На рисунке изображена схема электрического звонка. В отсутствие тока в катушке ключ $K$ замкнут. При возрастании тока в катушке ключ размыкается при токе $l_1=1~А$, а при уменьшении тока - вновь замыкается при токе $l_2=0.9~А$.
Найдите частоту колебаний подвижного контакта ключа $K$. ЭДС батареи $\mathcal E=10~В$. Индуктивность катушки с железным сердечником $L=1~Гн$, сопротивление $R=10~Ом$. Активное сопротивление катушки считать равным нулю.
Какую среднюю мощность потребляет звонок от батареи при работе?
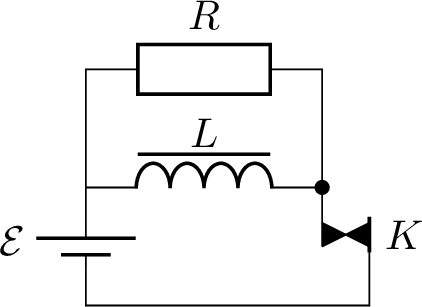
Ответ: $$ P=\frac{Q}{T}=9.5~Вт $$
Темы:
T, Электричество, Цепи, Нелинейный элемент, Цепь с катушкой, Всероссийские, Цепь с резистором, Нелинейные колебания